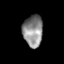
Tissue: skin
Cell type: Epithelial cells
Senescence score: 0.2696
Nuclear area (px): 612
Mean DAPI intensity: 139.595